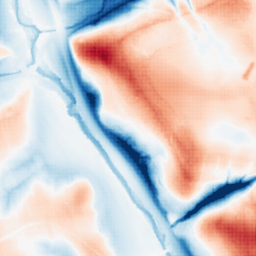
Category: classical
Decomposition family: gaussian_anisotropic
Decomposition parameters: sigma_x: 20
sigma_y: 20
Upsampling method: sinc_blackman
Upsampling parameters: scale: 8
kernel_size: 16
Upsampling scale: 8